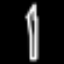
Label: pencil